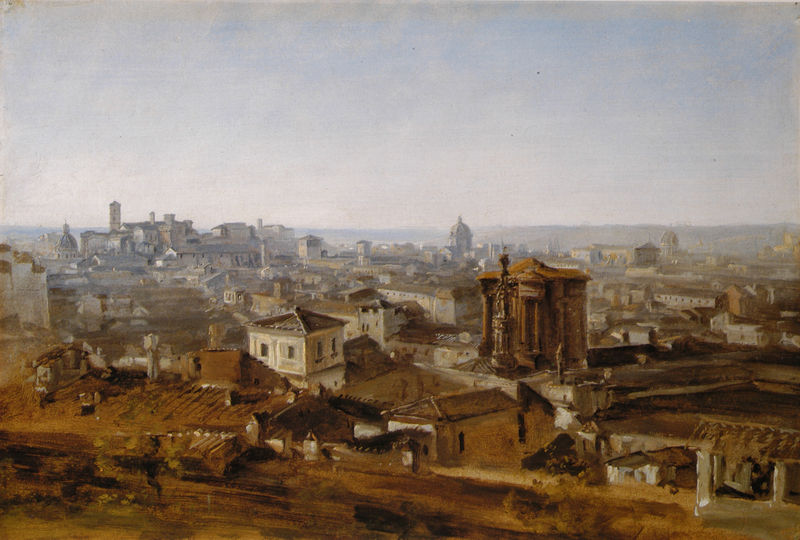
Titel: Blick auf das Capitol
Künstler: Johann Georg von Dillis
Standort: München
Institution: Bayerische Staatsgemäldesammlungen, Schack-Galerie
Schlagwörter: berg, blau, gemälde, himmel, meer, weiß, wolken, gelb, kirchturm, landschaft, ocker, stadt, abend, braun, fenster, hell, hintergrund, licht, schwarz, säule, säulen, ausblick, blick, dach, gebäude, haus, rot, schleier, weg, wolke, beige, alt, sockel, öl, feld, ferne, horizont, häuser, hügel, kirche, sonne, klassizismus, turm, skulptur, statue, aussicht, sommer, ansicht, fassade, fassaden, italien, süden, vedute, acker, berge, gebirge, hang, dächer, mauer, dunst, nebel, bauernhof, vogelperspektive, kuppel, querformat, skyline, aufsicht, foto, grossstadt, kirchen, kirchtürme, oben, panorama, stadtansicht, stadtrand, antike, kreuz, kuppeln, türme, dom, denkmal, kathedrale, rom, villa, mauern, strassen, florenz, siedlung, vatikan, ockr, stadtmauer, fernsicht, staft, tempel, forum romanum, hausdach, schleierwolken, altstadt, häusermeer, standpunkt, dachlandschaft, hausdächer, malta, hildebrandt